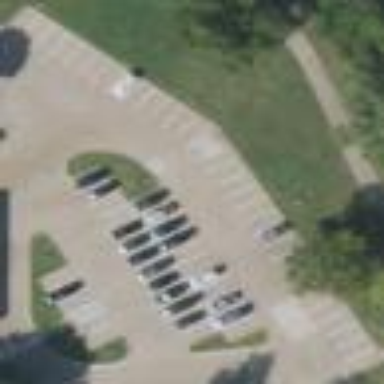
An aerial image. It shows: Parking space is available.